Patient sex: M
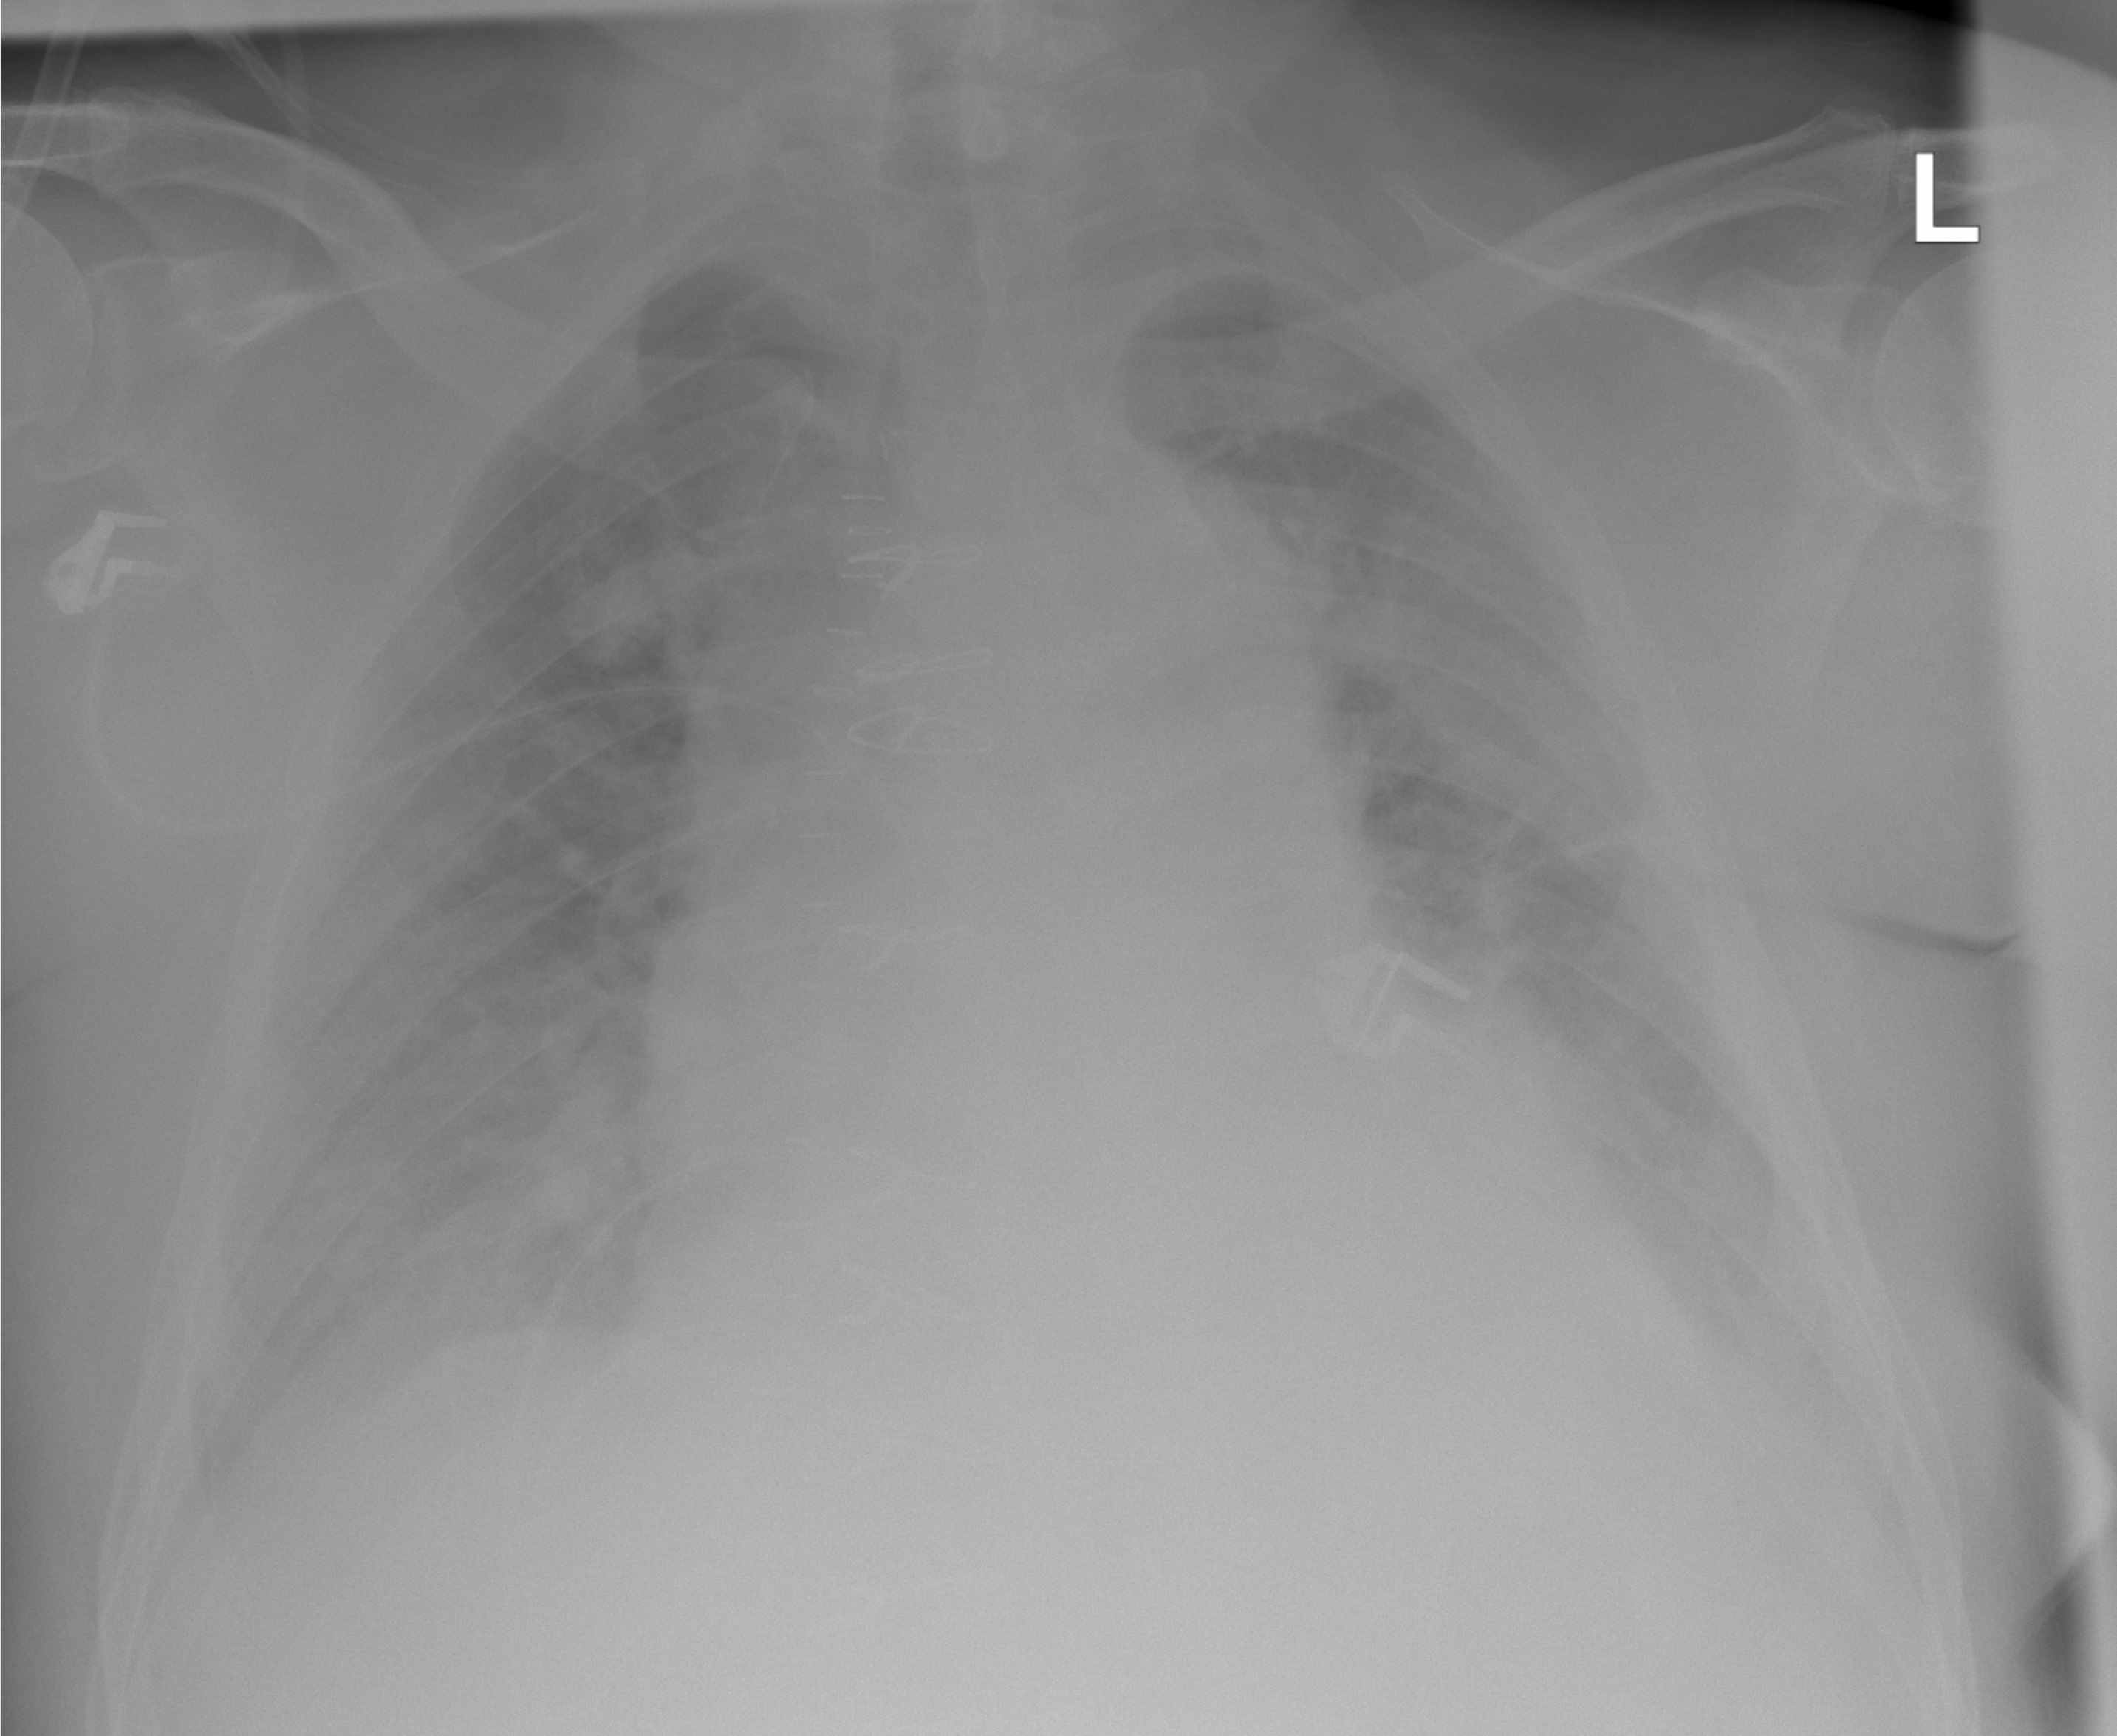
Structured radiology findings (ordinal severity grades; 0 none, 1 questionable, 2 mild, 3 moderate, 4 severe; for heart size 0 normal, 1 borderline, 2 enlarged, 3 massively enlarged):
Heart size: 2
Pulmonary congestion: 2
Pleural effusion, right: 2
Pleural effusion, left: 2
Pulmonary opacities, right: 2
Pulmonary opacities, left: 0
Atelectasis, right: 2
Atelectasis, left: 2